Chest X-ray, PA view. Patient: 57 years old, sex M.
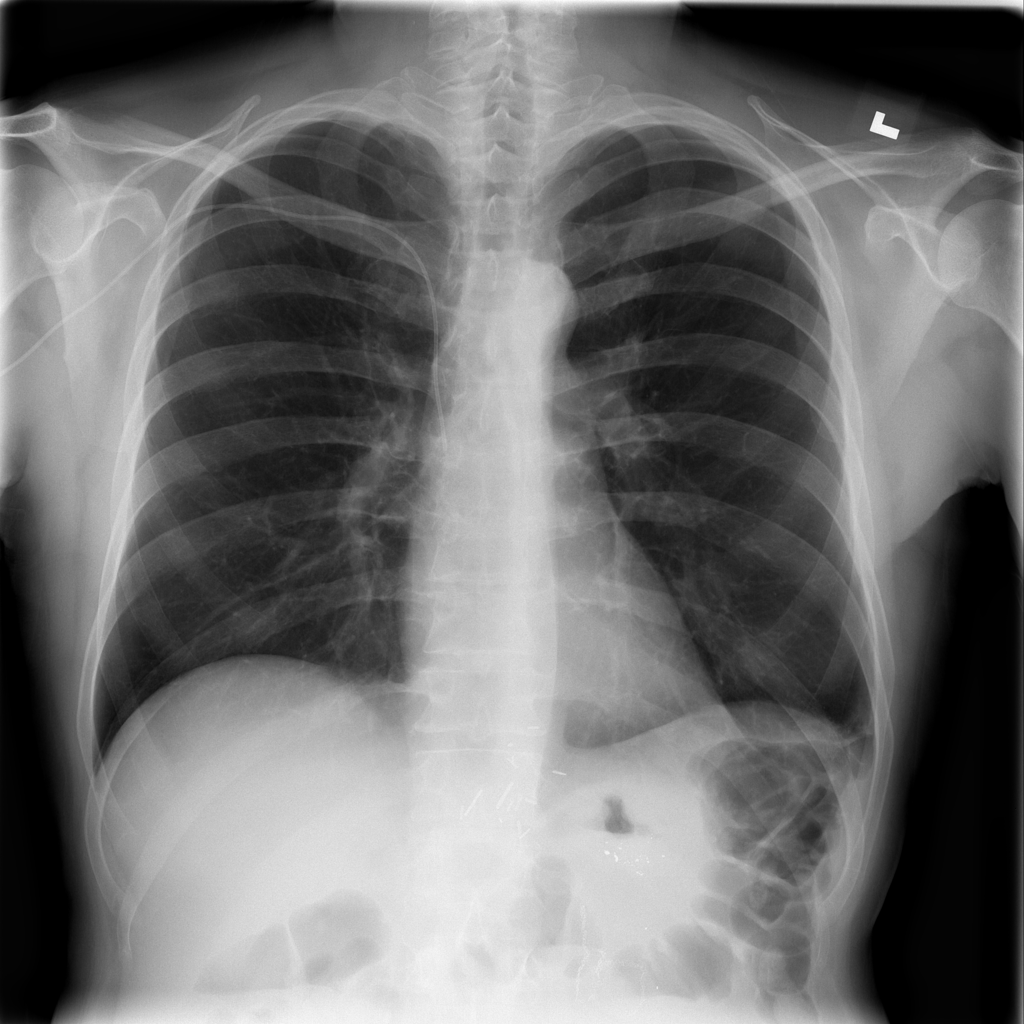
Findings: Fibrosis, Infiltration